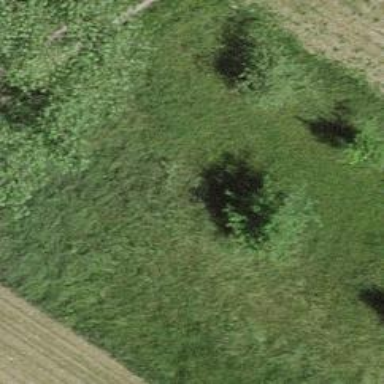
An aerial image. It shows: Agricultural area with deciduous broadleaved trees.